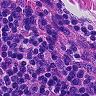
Metastatic tissue present: no